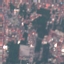
Label: Residential